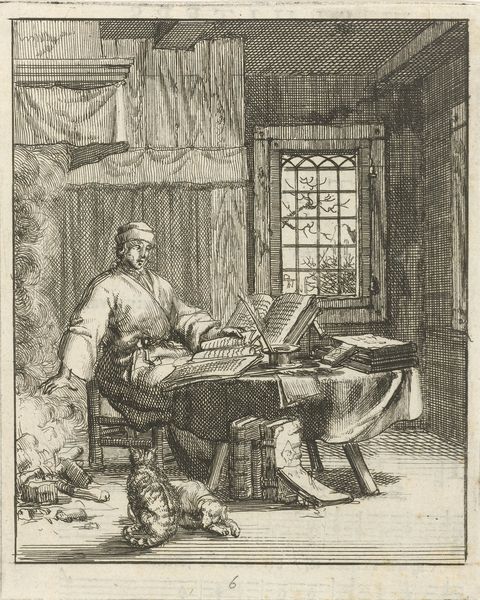
Titel: Schrijver Willem Sluiter zit met folianten aan tafel en warmt zijn handen aan het vuur
Künstler: Jan Luyken
Standort: Amsterdam
Institution: Rijksmuseum
Schlagwörter: feder, feuer, hand, mann, bäume, äste, fenster, hut, raum, stuhl, tisch, zeichnung, zimmer, hund, tiere, kappe, mütze, mensch, vorhang, ast, decke, arbeit, bücher, schreibtisch, tag, lesen, bett, stube, kammer, katze, tusche, philosoph, buch, haustier, radierung, stich, bleistift, tinte, schreiben, luther, gelehrter, haustiere, getigert, federkiel, fenster rahmen, man reading a book